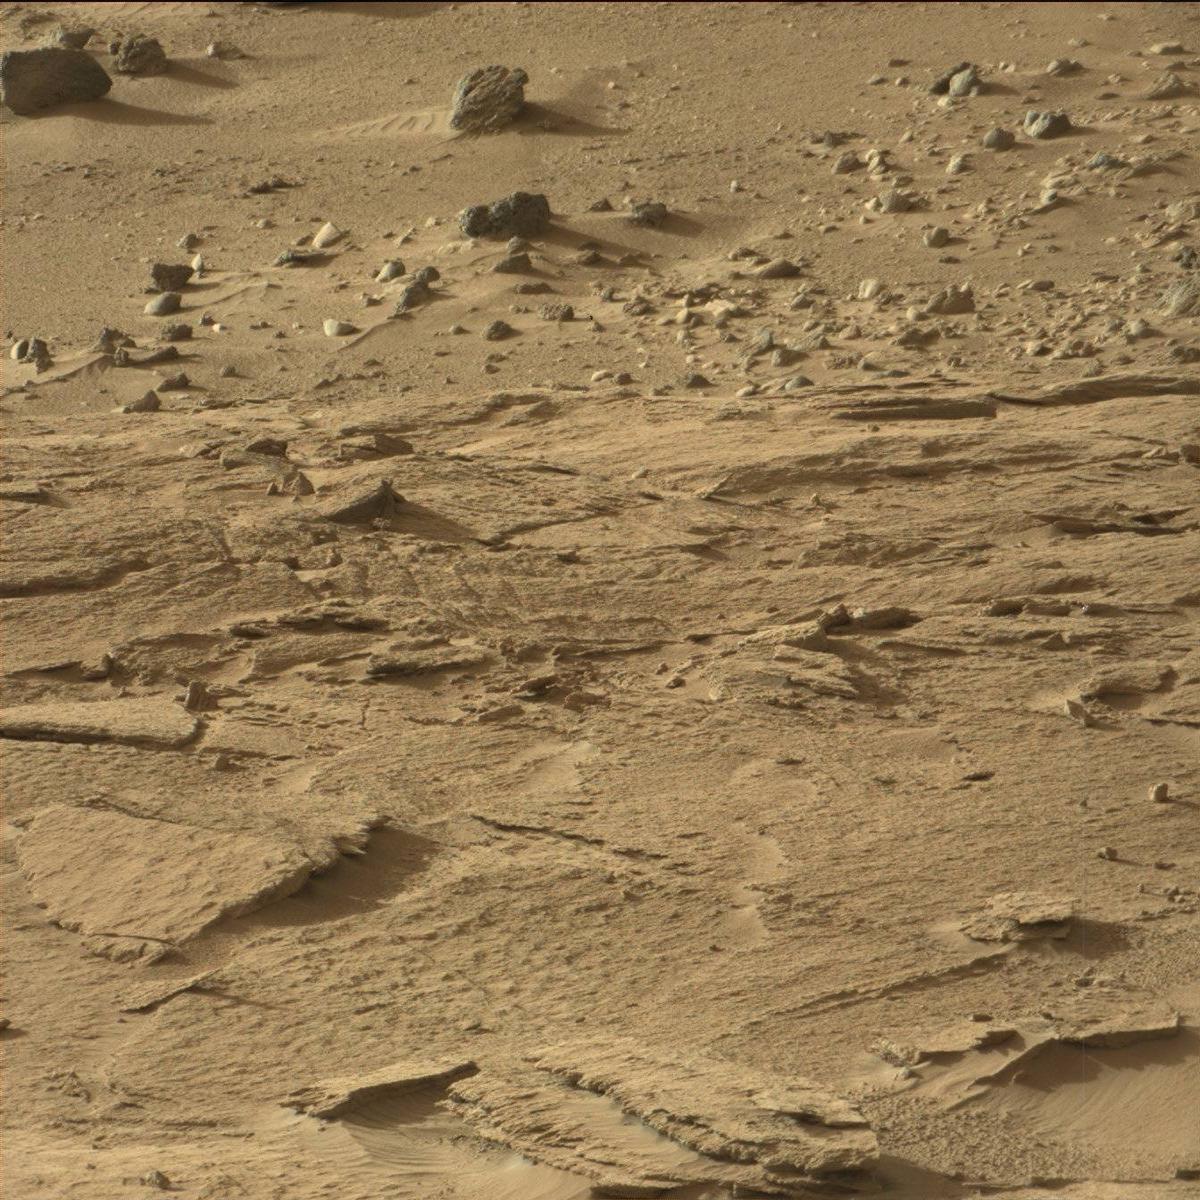
Terrain classes present: Bedrock, Sand / Soil